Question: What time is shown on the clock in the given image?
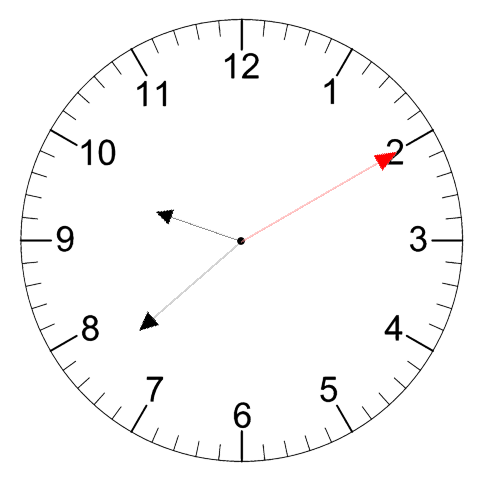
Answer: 09:38:10